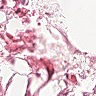
Metastatic tissue present: no